Field crop: maize
Growth stage: 2
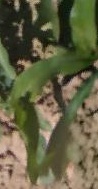
Species: maize